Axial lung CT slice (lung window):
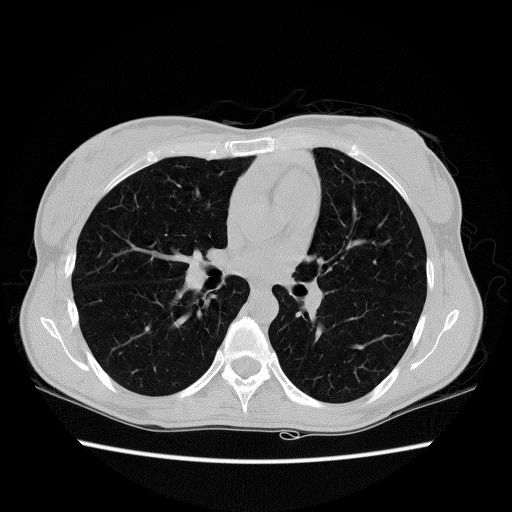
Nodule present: no